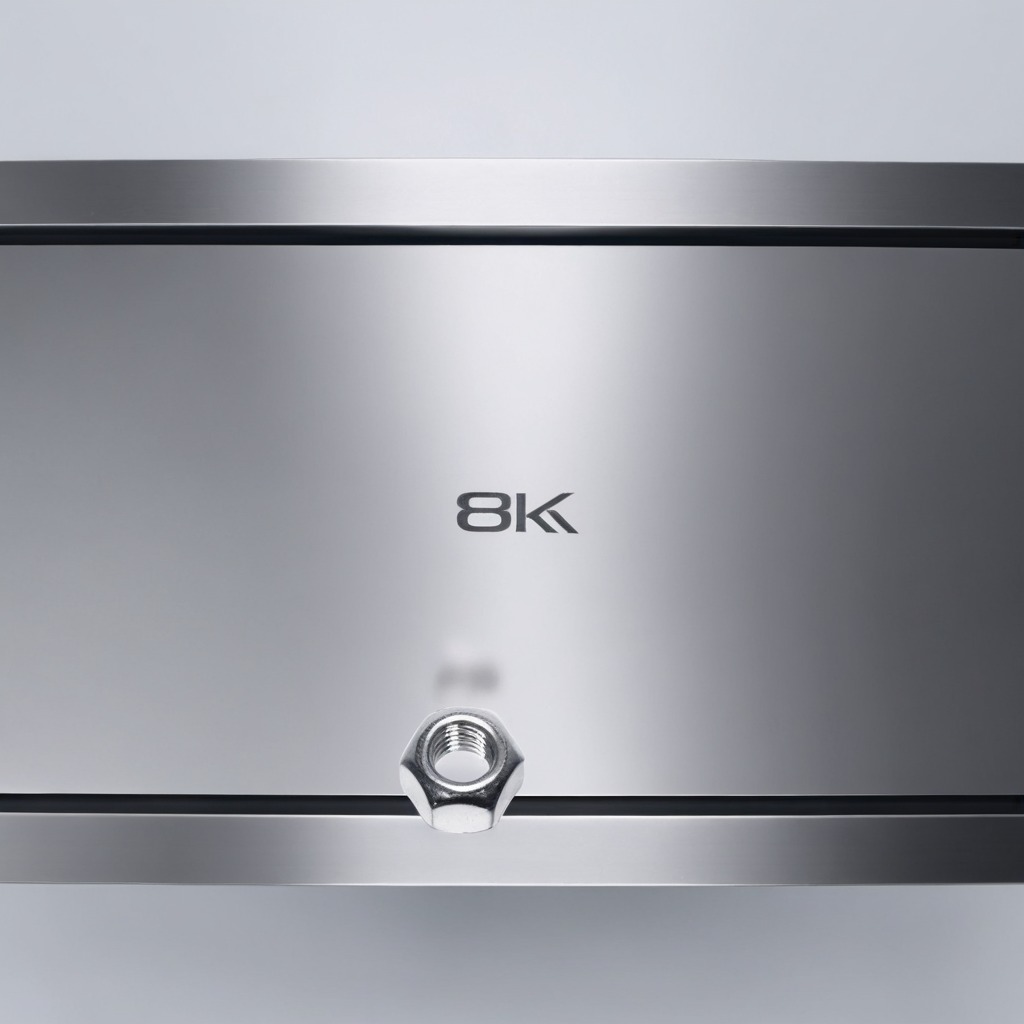
A metal nut is lying on the stainless steel table.